【题型】解答题　【知识点】解析几何　【难度】medium
如图，已知半椭圆 $\Gamma_1: \frac{x^2}{4} + \frac{y^2}{3} = 1\ (x \ge 0)$ 与半椭圆 $\Gamma_2: x^2 + \frac{y^2}{3} = 1\ (x \le 0)$ 组成的曲线称为“果圆”。“果圆”与 $x$ 轴、$y$ 轴的交点分别为 $A_1$、$A_2$、$B_1$、$B_2$。

(1) 写出半椭圆 $\Gamma_1$ 所在椭圆的离心率，并计算四边形 $A_1B_1A_2B_2$ 的面积；

(2) 设平行于 $A_2B_2$ 的直线 $l$ 交 $\Gamma_1$ 于 $M$、$N$ 两点。若 $|A_2B_2| = |MN|$，求直线 $l$ 的方程；

(3) 若封闭曲线 $\Gamma$ 在“果圆”的内部（含边界），则可用曲线 $\Gamma$ 拟合“果圆”，将曲线 $\Gamma$ 与“果圆”面积的比值记为“拟合系数”$r_0$，其中 $0 < r_0 \le 1$。问是否存在圆心在 $x$ 轴上的圆 $C$，使得圆 $C$ 的拟合系数比四边形 $A_1B_1A_2B_2$ 的拟合系数更大？若存在，求出拟合系数最大时圆 $C$ 的圆心坐标和半径；若不存在，请说明理由。
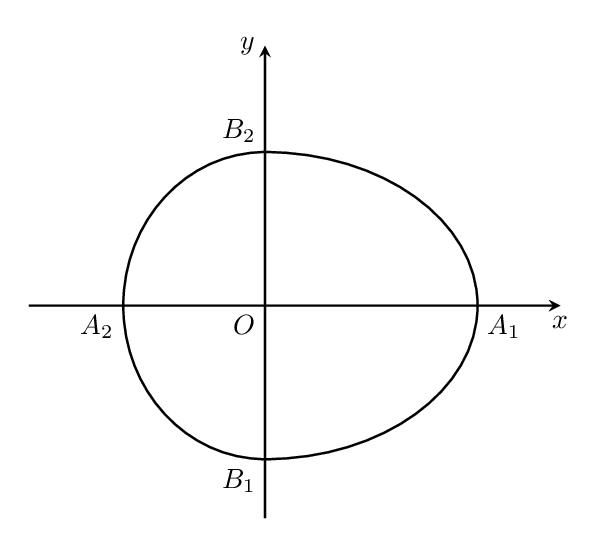
【解答】
【答案】
(1) \( e = \frac{1}{2} \), \( S = 3\sqrt{3} \)

(2) \( y = \sqrt{3}x - \frac{\sqrt{165}}{4} \)

(3) 存在，圆心为 \( \left( \frac{1}{2}, 0 \right) \)，半径为 \( \frac{3}{2} \)

【分析】
(1) 根据椭圆方程和性质求解即可。

(2) 首先设出直线方程，然后与半椭圆 \( \Gamma_1 \) 联立方程组，结合韦达定理和线段长度，求出 \( m \) 的值，进而得到直线 \( l \) 的方程。

(3) 先设出圆的方程，确定半径的范围，并讨论 \( m \) 的范围，最后确定 \( m \) 的值并比较圆的面积和四边形的面积，从而得出结果。

【详解】
(1) 根据题意可知 \( A_1(2,0) \), \( B_1(0,-\sqrt{3}) \), \( B_2(0,\sqrt{3}) \), \( A_2(-1,0) \)，

所以半椭圆 \( \Gamma_1 \) 的离心率为 \( e = \frac{c}{a} = \frac{\sqrt{a^2 - b^2}}{a} = \frac{1}{2} \)。

四边形 \( A_1B_1A_2B_2 \) 的面积为 \( S = \frac{1}{2} \times 2\sqrt{3} \times (1+2) = 3\sqrt{3} \)。

(2) 由 \( A_2B_2 \) 的斜率 \( k = \frac{\sqrt{3} - 0}{0 - (-1)} = \sqrt{3} \)，可设 \( l \) 的方程为 \( y = \sqrt{3}x + m \ (m < 0) \)，

将它与 \( \Gamma_1 \) 的方程联立，消 \( y \) 整理得 \( 15x^2 + 8\sqrt{3}mx + 4m^2 - 12 = 0 \)，

设 \( M(x_1,y_1) \), \( N(x_2,y_2) \)，则有
\[
\begin{cases}
\Delta = 192m^2 - 60(4m^2 - 12) = 720 - 48m^2 > 0 \\
x_1 + x_2 = -\frac{8\sqrt{3}m}{15} > 0 \\
x_1x_2 = \frac{4m^2 - 12}{15} > 0
\end{cases}
,\quad \text{解得} -\sqrt{15} < m < -\sqrt{3},
\]

又因为 \( |MN| = \sqrt{(x_1 - x_2)^2 + (y_1 - y_2)^2} = 2\sqrt{(x_1 + x_2)^2 - 4x_1x_2} = 2\sqrt{\left( -\frac{8\sqrt{3}m}{15} \right)^2 - 4 \cdot \frac{4m^2 - 12}{15}} = |A_2B_2| = 2 \)，化简可得
\[
m^2 = \frac{165}{16},
\]
结合 \( -\sqrt{15} < m < -\sqrt{3} \)，解得 \( m = -\frac{\sqrt{165}}{4} \)，故直线 \( l \) 的方程为 \( y = \sqrt{3}x - \frac{\sqrt{165}}{4} \)。

(3) 依题意，只需要比较在“果圆”内部的圆的面积最大值与四边形 \( A_1B_1A_2B_2 \) 面积即可。

设圆 \( C \) 的圆心 \( C(m,0) \)，半径为 \( r \)，则圆 \( C \) 的方程为 \( (x - m)^2 + y^2 = r^2 \)，

易有以原点为圆心的单位圆在“果圆”内部，故应该有
\[
m \in [0,1],\ 1 \le r < \frac{|A_1A_2|}{2} = \frac{3}{2}
\]

设 \( \Gamma_1 \) 上有任意一点 \( P(2\cos\theta, \sqrt{3}\sin\theta) \), \( \theta \in \left[ -\frac{\pi}{2}, \frac{\pi}{2} \right] \)，则 \( r \le |PC|_{\min} \)，\( 0 \le \cos\theta \le 1 \)
\[
|PC| = \sqrt{(2\cos\theta - m)^2 + 3\sin^2\theta} = \sqrt{(\cos\theta - 2m)^2 + 3 - 3m^2}
\]
当 \( m \in \left[ 0, \frac{1}{2} \right] \) 时，\( \cos\theta = 2m \) 时，\( |PC|_{\min} = \sqrt{3 - 3m^2} \)；当 \( m \in \left[ \frac{1}{2}, 1 \right] \) 时，\( \cos\theta = 1 \) 时 \( |PC|_{\min} = 2 - m \)

同理，设 \( \Gamma_2 \) 上有任意一点 \( Q(\cos\alpha, \sqrt{3}\sin\alpha) \), \( \alpha \in \left[ \frac{\pi}{2}, \frac{3\pi}{2} \right] \)，可有 \( |QC|_{\min} = 1 + m \)

记
\[
f(m) =
\begin{cases}
\min\left\{ \sqrt{3 - 3m^2}, m + 1 \right\},\ m \in \left[ 0, \frac{1}{2} \right] \\
\min\left\{ 2 - m, m + 1 \right\},\ m \in \left[ \frac{1}{2}, 1 \right]
\end{cases}
\]

易有，当 \( m = \frac{1}{2} \) 时，\( f_{\max}(m) = \frac{3}{2} \)，此时圆面积 \( S = \pi r^2 = \frac{9\pi}{4} > 3\sqrt{3} \)。

故圆心为 \( \left( \frac{1}{2}, 0 \right) \)，半径为 \( \frac{3}{2} \) 的圆，符合题意。